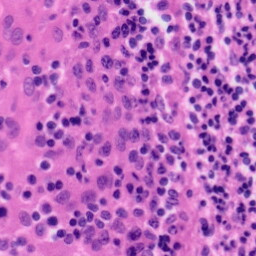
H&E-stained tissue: Tonsil